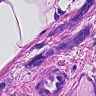
Metastatic tissue present: yes